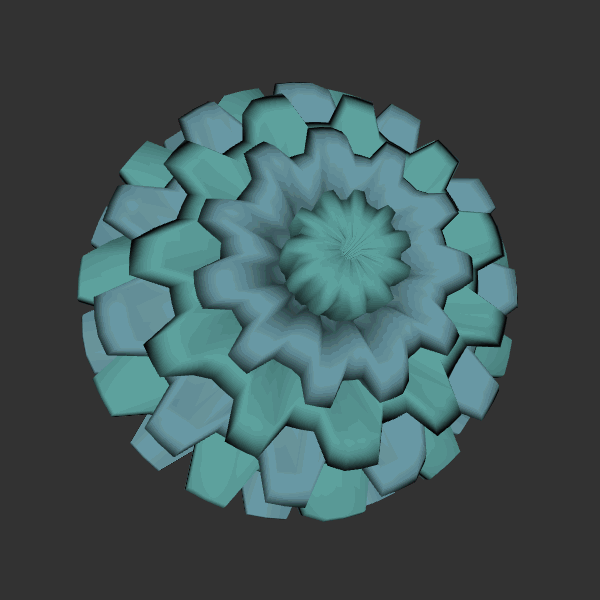
Background: dark